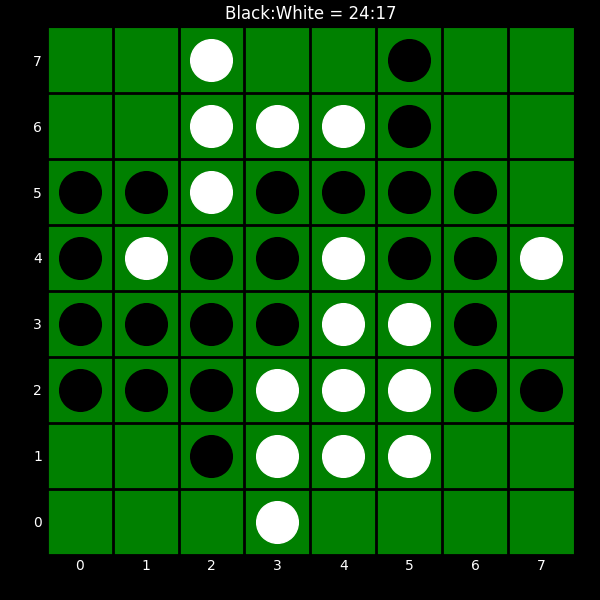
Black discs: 24
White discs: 17